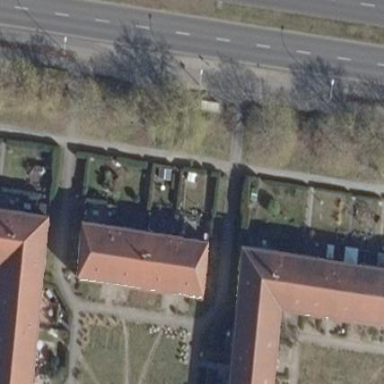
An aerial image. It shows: Garden area designated for leisure land.